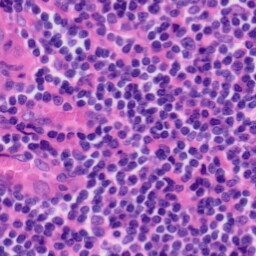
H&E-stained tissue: Tonsil